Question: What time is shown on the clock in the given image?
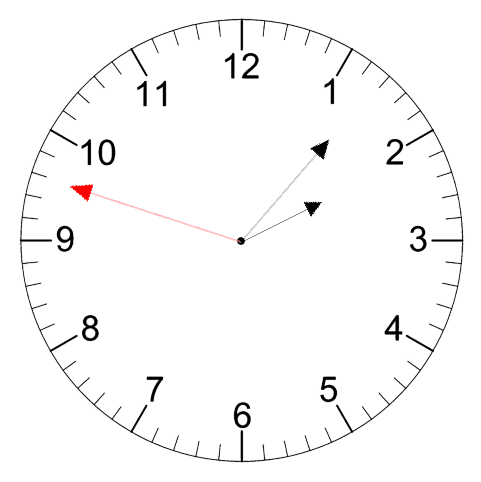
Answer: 02:06:48